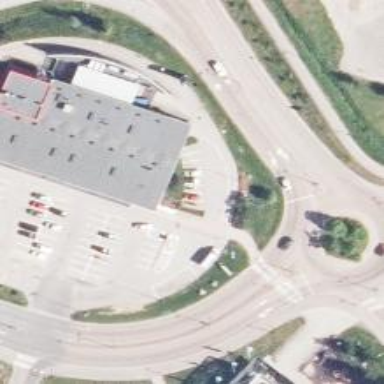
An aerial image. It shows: Retail building.